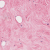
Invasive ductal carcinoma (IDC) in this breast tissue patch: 0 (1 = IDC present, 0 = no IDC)